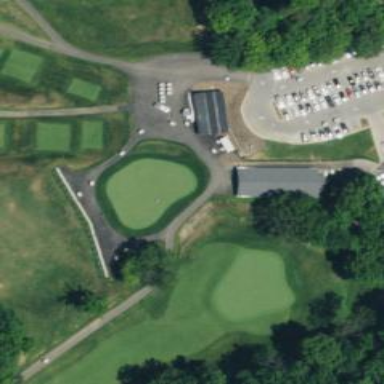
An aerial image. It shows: Clubhouse for golf.